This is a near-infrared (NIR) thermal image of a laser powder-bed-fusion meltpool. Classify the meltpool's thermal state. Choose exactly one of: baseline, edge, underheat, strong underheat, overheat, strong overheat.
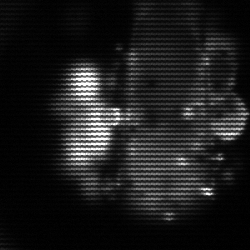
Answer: strong underheat